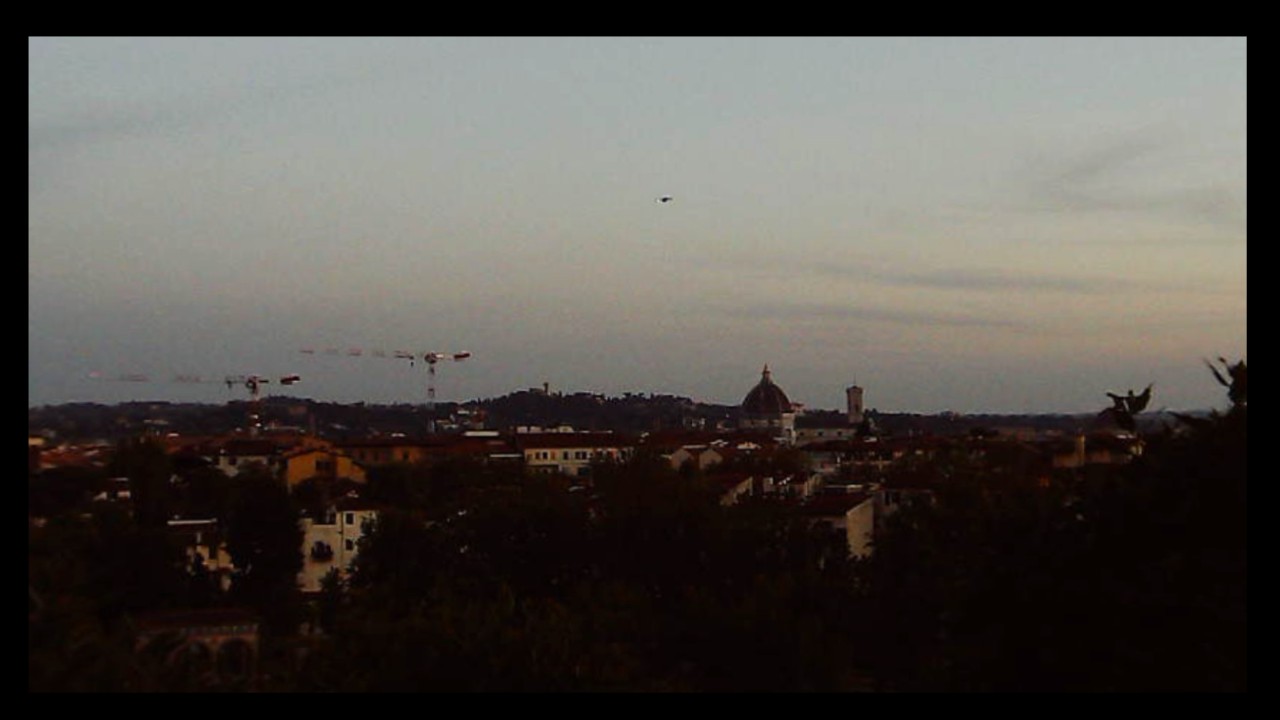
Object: DJI Mini 3